Question: : I am using 'UIStoryBoard'.
I have 'presented' like this:
'''
UIImagePickerController *imagePicker = [[UIImagePickerController alloc] init];
imagePicker.delegate = self;
imagePicker.sourceType = UIImagePickerControllerSourceTypePhotoLibrary; //| UIImagePickerControllerSourceTypeSavedPhotosAlbum ;
imagePicker.mediaTypes = [NSArray arrayWithObjects:(NSString *) kUTTypeImage,nil];
if ([UIImagePickerController isSourceTypeAvailable:UIImagePickerControllerSourceTypePhotoLibrary])
{
if ([[UIDevice currentDevice] userInterfaceIdiom] == UIUserInterfaceIdiomPhone)
{
imagePicker.allowsEditing = YES;
[self.navigationController presentViewController:imagePicker animated:YES completion:^{
}];
}
}
'''
Now when 'dissmissed'
'''
-(void)imagePickerController:(UIImagePickerController *)picker didFinishPickingMediaWithInfo:(NSDictionary *)info
{
UIImage *image = info[UIImagePickerControllerEditedImage];
NSLog(@"Image : %@",image);
[self dismissViewControllerAnimated:YES completion:^{
}];
}
'''
Now 'view' becomes like this as shown in 'fiqure' :

: view gets pushed up to 20px when dissmissed.
: This is only in iOS 6.0 only
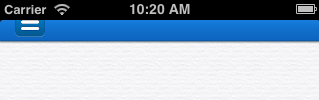
Answer: The reason was i was of 'view controller' which is in 'protrait mode' as its 'previous view' was in 'landscape mode'.
'''
self.view.bounds = CGRectMake(0,0,...,...);
'''
Whenever 'imagepicker' 'dissmiss' got 'called' it 'moved' to 'original position' as 'mentioned'.
Now changed in 'structure' for 'orientation' 'solved' my 'problem'.